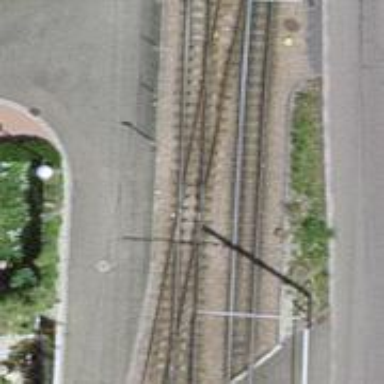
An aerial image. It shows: Railway crossing.